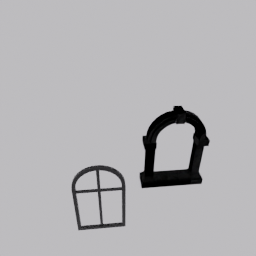
Label: architecture